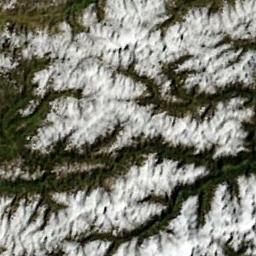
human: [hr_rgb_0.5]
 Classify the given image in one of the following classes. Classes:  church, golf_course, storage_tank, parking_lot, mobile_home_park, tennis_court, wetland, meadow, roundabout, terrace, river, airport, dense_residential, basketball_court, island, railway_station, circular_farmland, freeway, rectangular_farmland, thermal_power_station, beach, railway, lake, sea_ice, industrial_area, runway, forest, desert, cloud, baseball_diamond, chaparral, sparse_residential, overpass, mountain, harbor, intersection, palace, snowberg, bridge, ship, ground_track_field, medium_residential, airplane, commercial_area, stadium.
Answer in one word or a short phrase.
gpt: snowberg